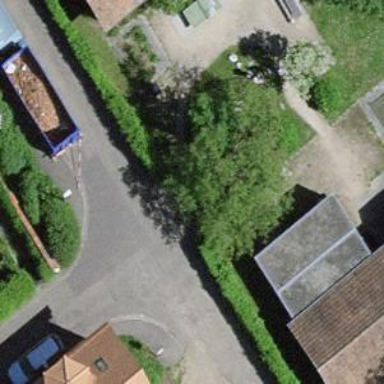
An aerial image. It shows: Living street.